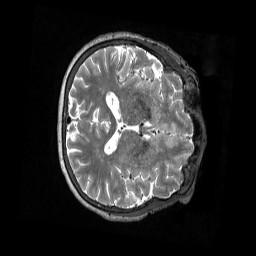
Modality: T2w
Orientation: axial
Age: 76
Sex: female
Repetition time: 3.2 s
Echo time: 0.563 s